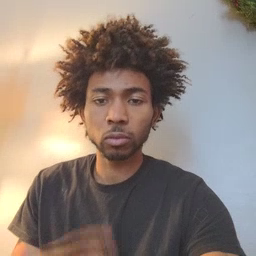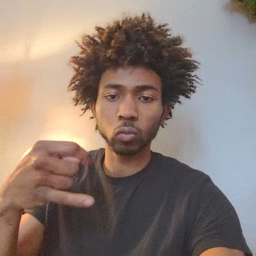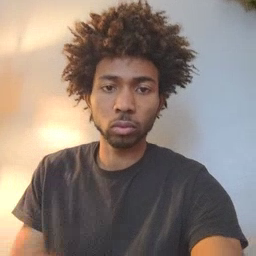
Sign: toy